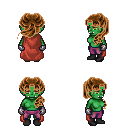
a pixel art fantasy rpg character, female body template, orc, green skin, maroon cape, magenta pants, brown princess hairstyle, metal gloves, black shoes, four views (front, back, left, right), 2x2 character sprite sheet, small pixel art, hard edges, no anti-aliasing